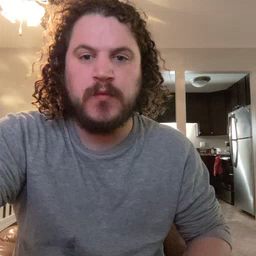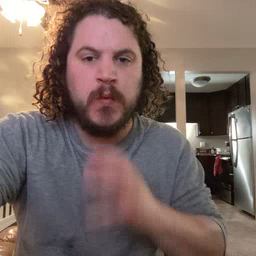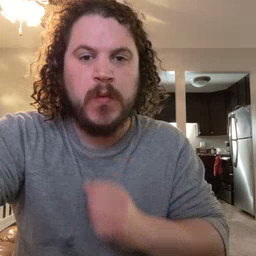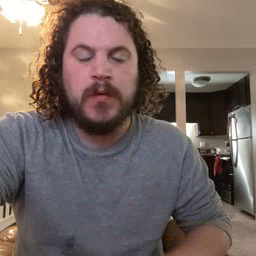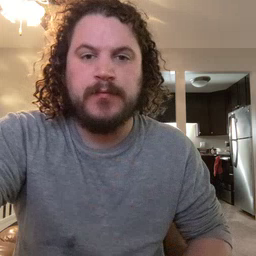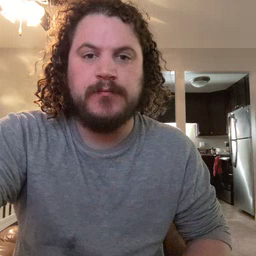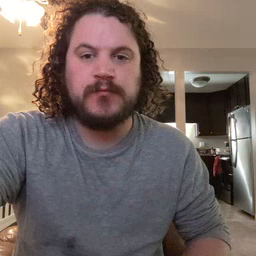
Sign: old